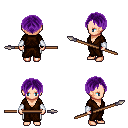
a pixel art fantasy rpg character, female body template, human, light skin, brown robe, white pants, purple parted hairstyle, white cloth bracers, spear, four views (front, back, left, right), 2x2 character sprite sheet, small pixel art, hard edges, no anti-aliasing